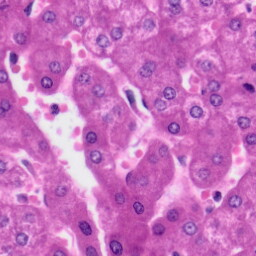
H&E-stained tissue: Liver